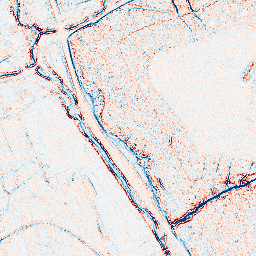
Category: edge_preserving
Decomposition family: bilateral
Decomposition parameters: d: 5
sigma_color: 25
sigma_space: 25
Upsampling method: lanczos
Upsampling parameters: scale: 8
Upsampling scale: 8